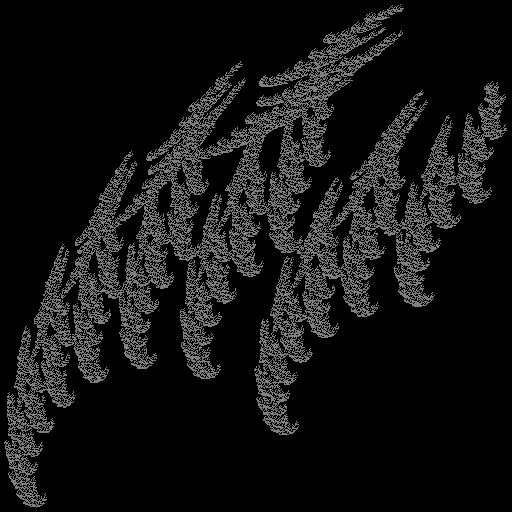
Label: spiderbrake